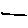
Label: line